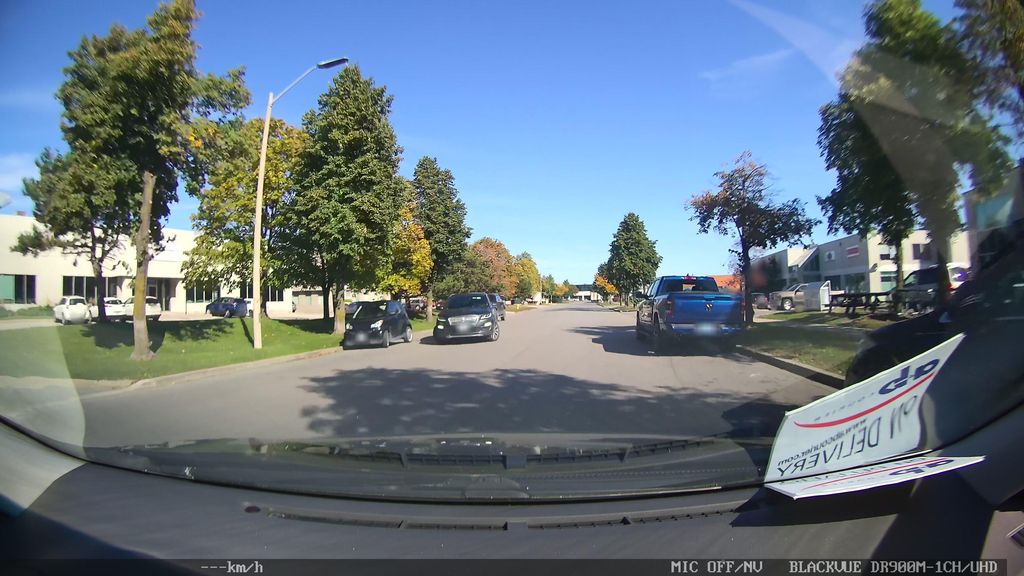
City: toronto